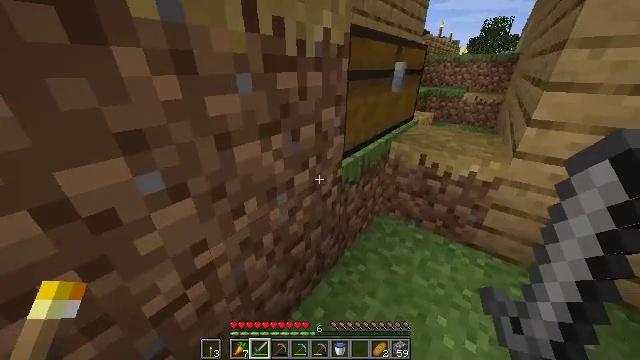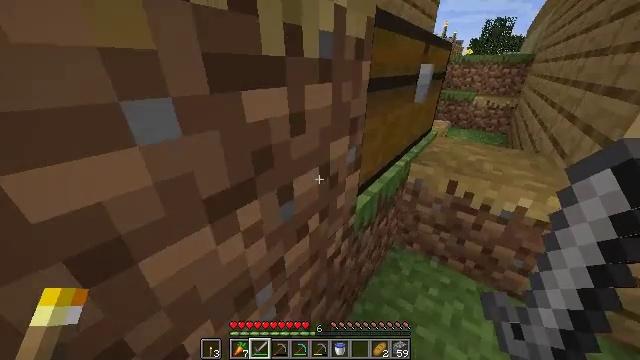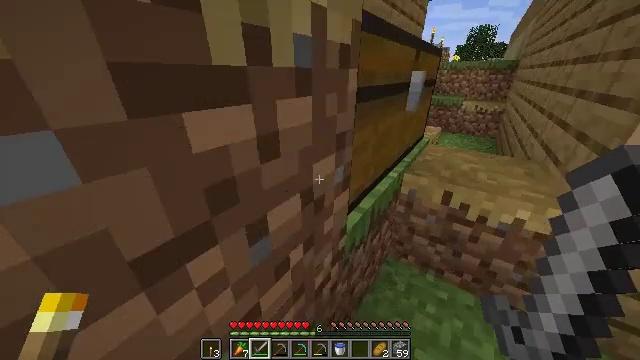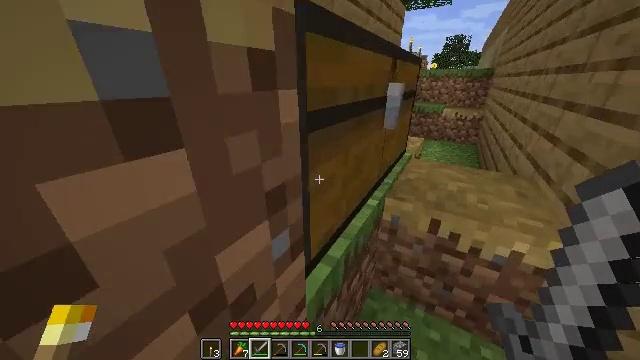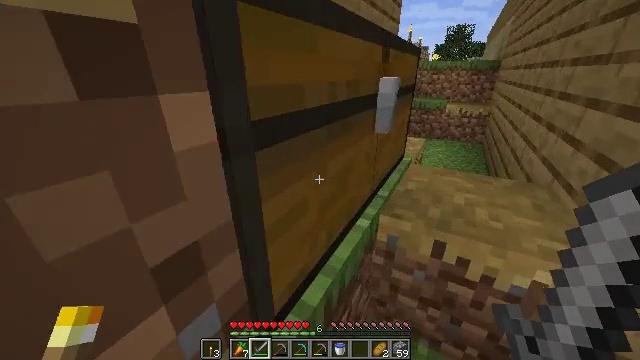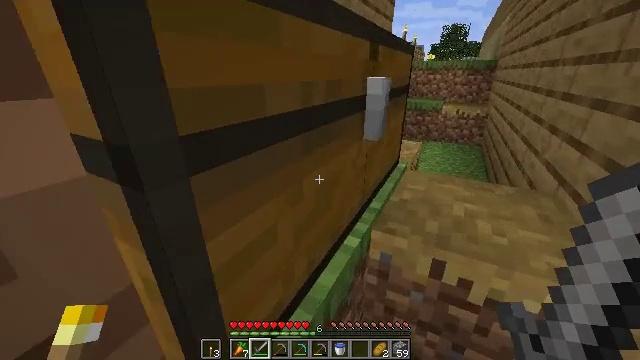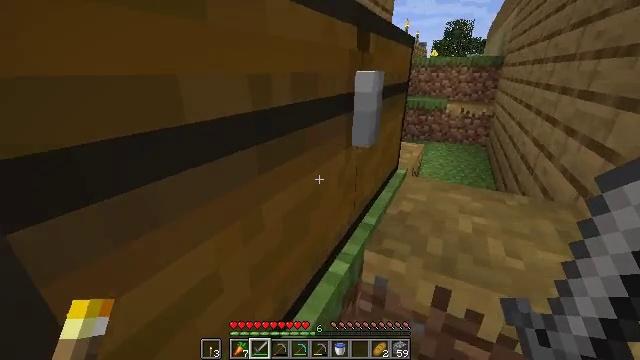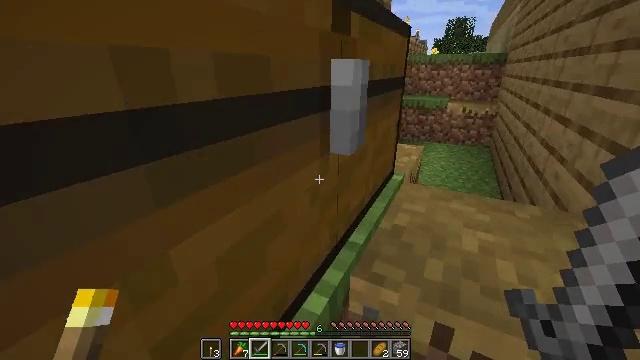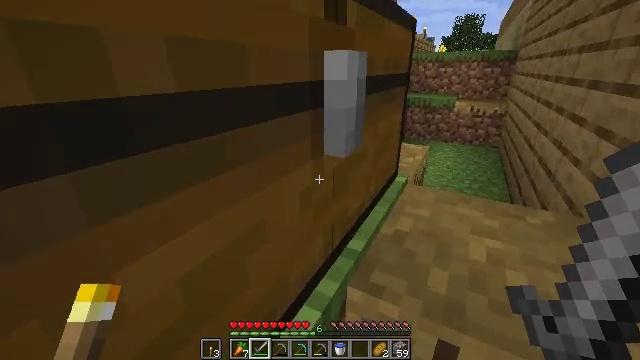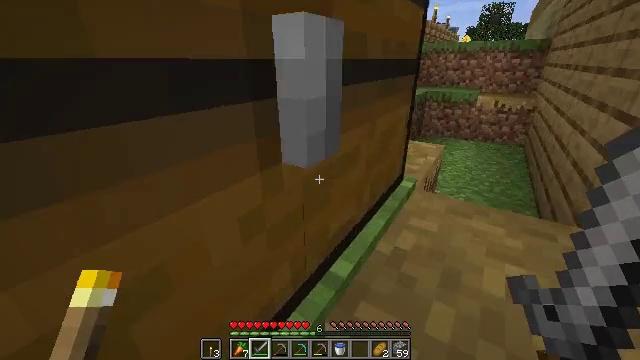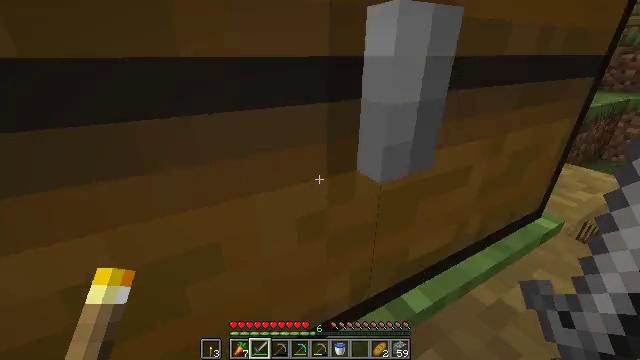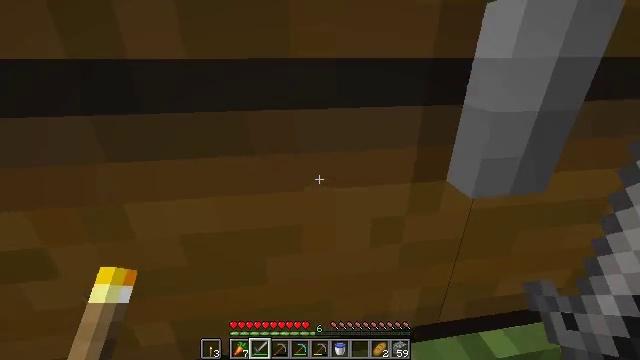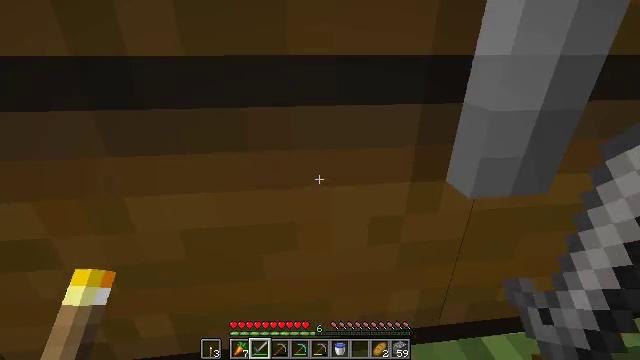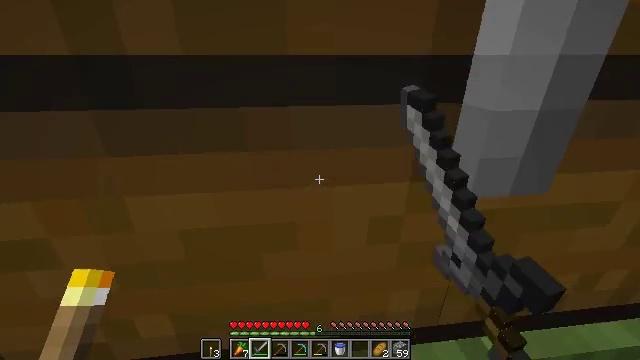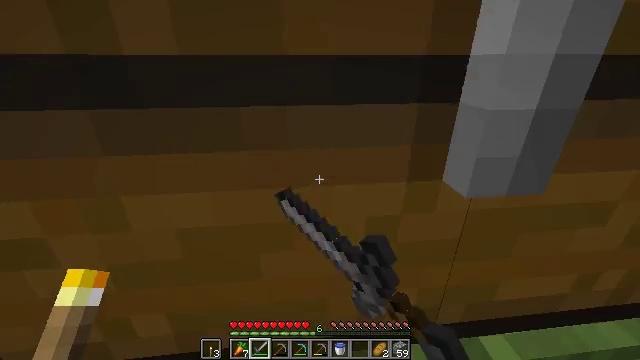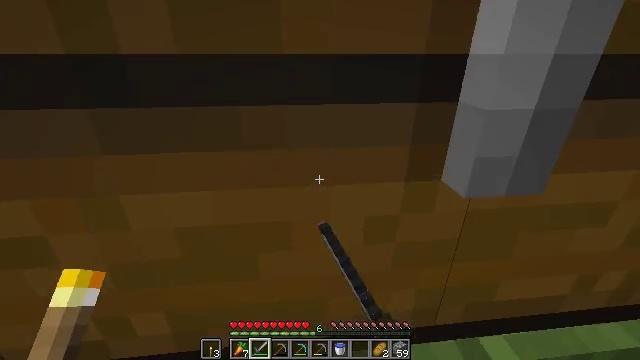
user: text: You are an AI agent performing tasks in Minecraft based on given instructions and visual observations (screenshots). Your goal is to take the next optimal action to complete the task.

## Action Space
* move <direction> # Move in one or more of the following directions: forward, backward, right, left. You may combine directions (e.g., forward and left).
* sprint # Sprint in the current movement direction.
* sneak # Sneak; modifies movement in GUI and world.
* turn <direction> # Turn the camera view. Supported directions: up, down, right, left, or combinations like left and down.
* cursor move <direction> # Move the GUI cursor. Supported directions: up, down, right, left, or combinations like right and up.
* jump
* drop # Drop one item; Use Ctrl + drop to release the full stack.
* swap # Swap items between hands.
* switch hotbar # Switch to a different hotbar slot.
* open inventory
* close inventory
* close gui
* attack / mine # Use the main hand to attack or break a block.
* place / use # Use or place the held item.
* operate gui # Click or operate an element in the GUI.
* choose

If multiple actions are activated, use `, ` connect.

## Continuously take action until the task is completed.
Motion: motion action
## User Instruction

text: Drop a bread.
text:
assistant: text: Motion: move forward, sprint, attack / mine
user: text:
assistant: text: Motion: move forward, sprint, turn right and up, attack / mine
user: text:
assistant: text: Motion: move forward, sprint, turn right and up, attack / mine
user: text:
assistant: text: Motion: move forward, sprint, turn right, attack / mine
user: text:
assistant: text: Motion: move forward, sprint, turn right, attack / mine
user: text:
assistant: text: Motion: move forward, sprint, attack / mine
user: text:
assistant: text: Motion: move forward, sprint, attack / mine
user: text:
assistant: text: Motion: move forward, sprint, turn left, attack / mine
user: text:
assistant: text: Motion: move forward, turn left and down, attack / mine
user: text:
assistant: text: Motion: move forward, turn left, attack / mine
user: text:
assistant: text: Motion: turn left, attack / mine
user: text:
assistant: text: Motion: turn left, attack / mine and use / place
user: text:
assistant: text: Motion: attack / mine and use / place
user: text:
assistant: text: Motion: attack / mine and use / place
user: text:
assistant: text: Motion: attack / mine
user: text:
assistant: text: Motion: attack / mine
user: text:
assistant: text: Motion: operate gui, open gui
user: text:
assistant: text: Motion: operate gui
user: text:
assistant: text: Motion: operate gui
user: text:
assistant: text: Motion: operate gui
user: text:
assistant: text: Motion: operate gui
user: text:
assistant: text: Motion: operate gui
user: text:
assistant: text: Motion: operate gui
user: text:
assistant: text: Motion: operate gui
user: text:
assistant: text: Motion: operate gui
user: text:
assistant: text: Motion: operate gui
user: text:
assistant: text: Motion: operate gui
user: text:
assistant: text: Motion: operate gui
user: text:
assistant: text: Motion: operate gui
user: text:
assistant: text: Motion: operate gui